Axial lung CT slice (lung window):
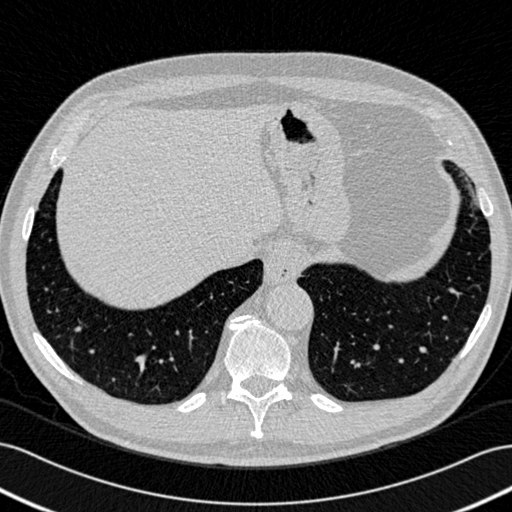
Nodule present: no